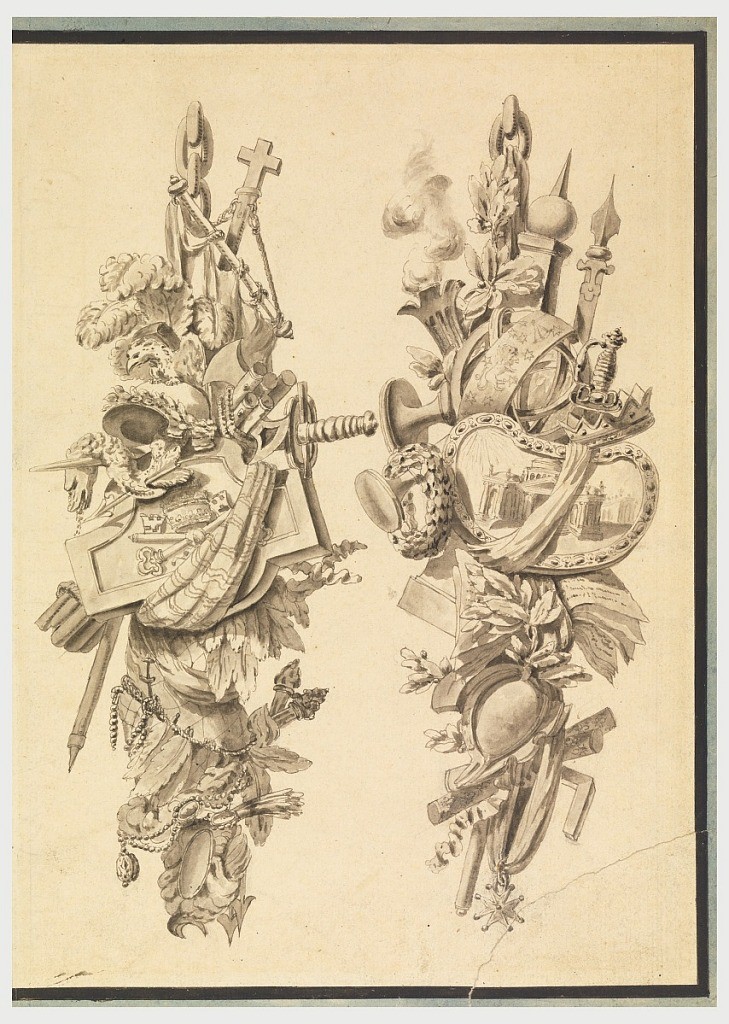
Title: Design for Two Trophies
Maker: Jean-Charles Delafosse, French, 1734 – 1789
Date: ca. 1750
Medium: Black chalk, pen, brush and black ink on laid paper
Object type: Drawing
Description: Two trophies composed of weapons, crowns, and victory symbols. At left: Referring to the Church victorious over the Turks. At right: referring to a prince patron of the arts and sciences.